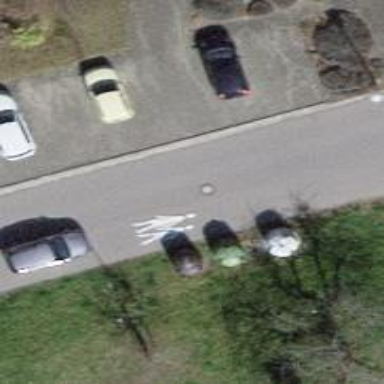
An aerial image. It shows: Recycling container for recycling.